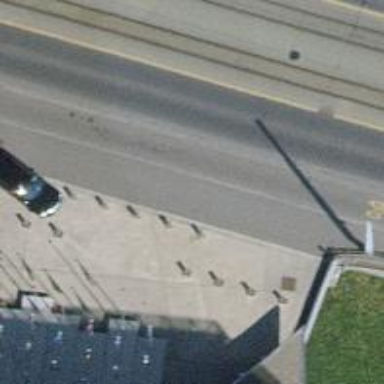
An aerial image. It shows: Bollard.